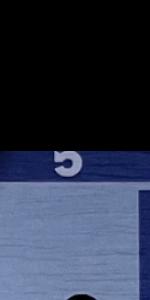
Label: Empty